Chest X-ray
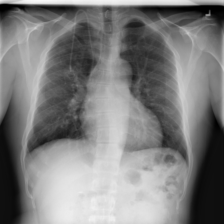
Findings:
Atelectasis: negative
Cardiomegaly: negative
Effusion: negative
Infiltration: negative
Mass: negative
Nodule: negative
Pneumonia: negative
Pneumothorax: negative
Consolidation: negative
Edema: negative
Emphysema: negative
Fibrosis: negative
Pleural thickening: negative
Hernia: negative